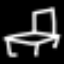
Label: chair